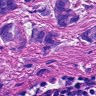
Metastatic tissue present: yes